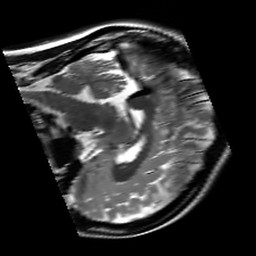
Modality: T2w
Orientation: sagittal
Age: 18
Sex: female
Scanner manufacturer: siemens
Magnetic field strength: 3 T
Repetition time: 7 s
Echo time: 0.09 s